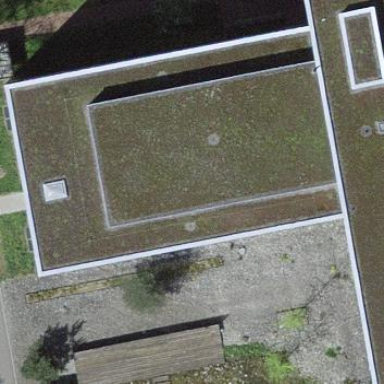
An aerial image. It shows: Building with flat roof.